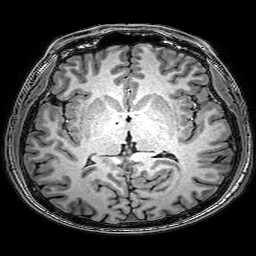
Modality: T1w
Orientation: coronal
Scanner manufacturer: philips
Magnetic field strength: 3 T
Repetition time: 0.0096 s
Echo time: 0.0046 s